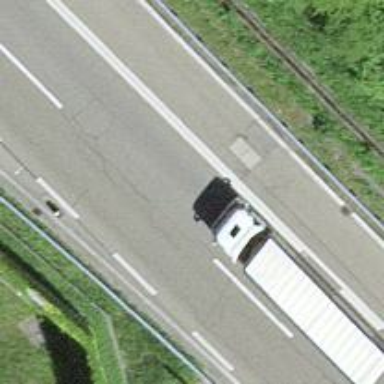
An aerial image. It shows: Asphalt motorway.